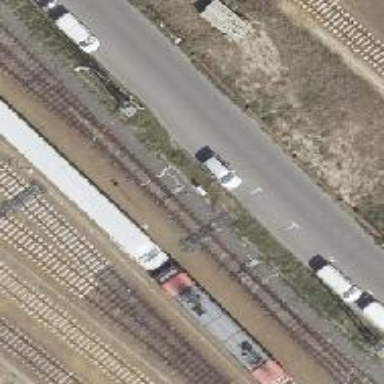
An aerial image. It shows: Railway signal.